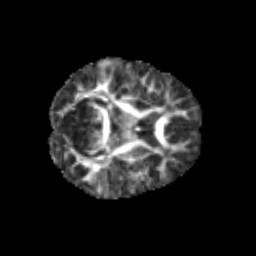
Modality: FA
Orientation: axial
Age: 5
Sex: male
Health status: healthy